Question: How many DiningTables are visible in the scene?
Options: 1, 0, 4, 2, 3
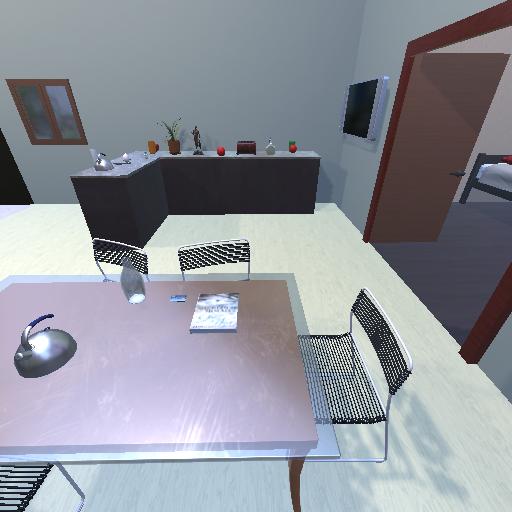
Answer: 1